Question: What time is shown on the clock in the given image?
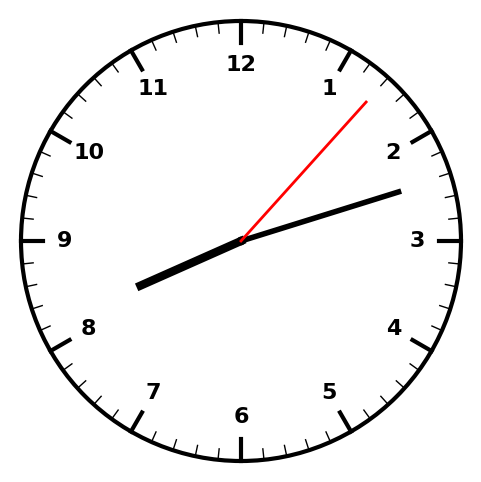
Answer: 08:12:07